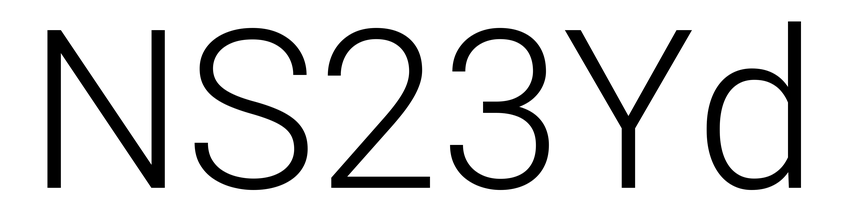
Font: Roboto_Light